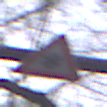
Verkehrszeichen: SchneeOderEisglaette
Umgebung: Outdoor, Nature
Tageszeit: MorningAfternoon
Wetter: Overcast
Licht: Natural
Jahreszeit: Autumn
Kontrast: LowContrast